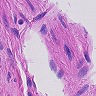
Metastatic tissue present: no